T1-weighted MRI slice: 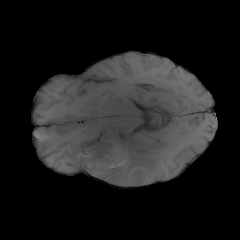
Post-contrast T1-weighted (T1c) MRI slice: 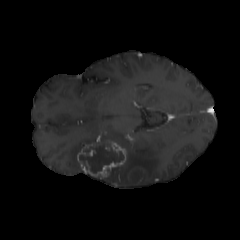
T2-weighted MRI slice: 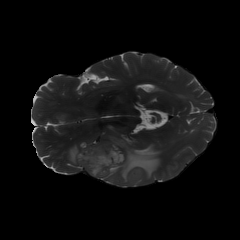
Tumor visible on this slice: yes